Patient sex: F
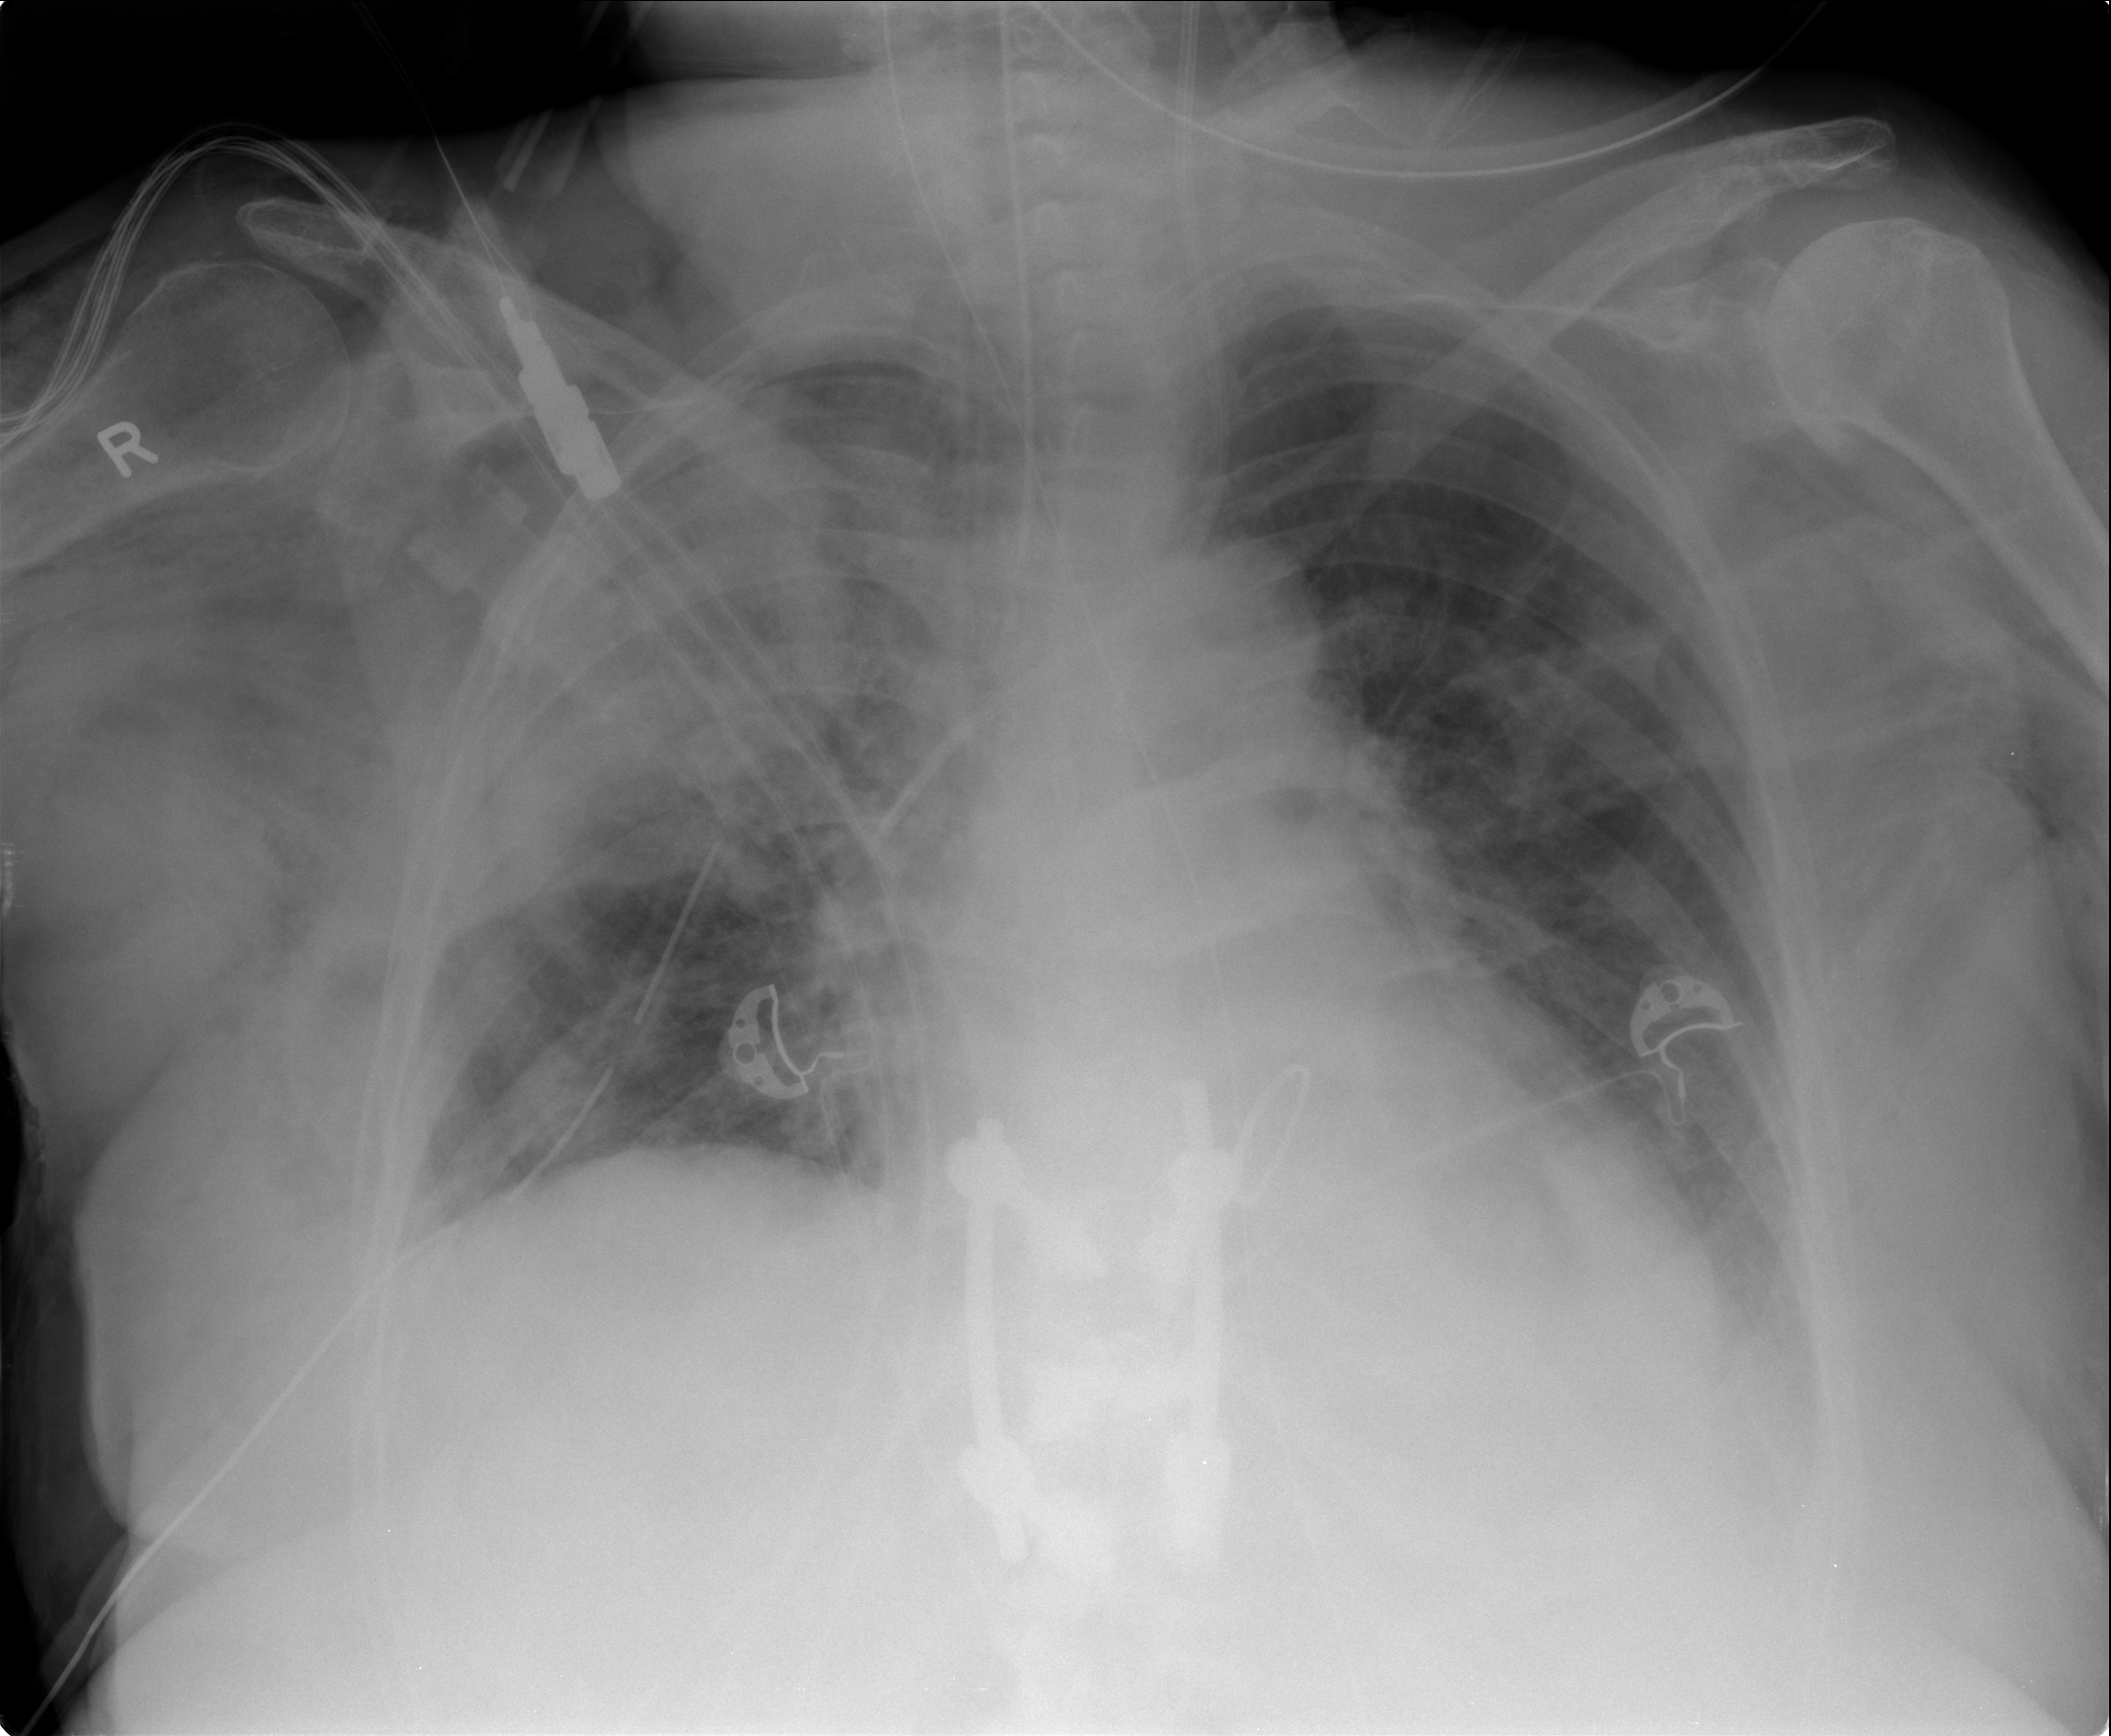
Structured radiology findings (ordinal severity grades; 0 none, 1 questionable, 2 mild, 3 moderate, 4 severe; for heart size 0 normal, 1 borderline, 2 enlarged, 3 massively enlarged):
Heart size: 0
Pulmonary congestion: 2
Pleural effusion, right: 2
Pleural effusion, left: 2
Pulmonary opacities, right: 3
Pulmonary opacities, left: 0
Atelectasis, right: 3
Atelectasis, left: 2